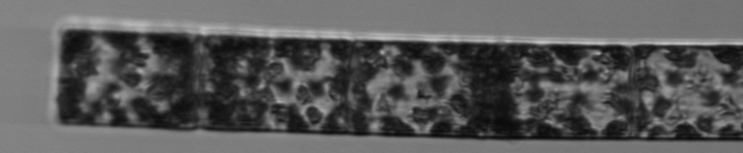
Label: Guinardia_flaccida